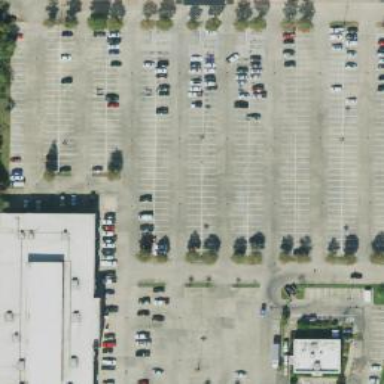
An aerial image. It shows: Parking space.